Question: I am trying to get a hang on garbage collection in a large enterprise Java application. I have the GC logs and started looking into them using various tools - the screenshot here is done using <URL>
I was also reading up on the Java Hotspot VM garbage collection, which we are using.
But I am still somewhat confused: below is a screenshot of a zoomed in section of the GC graph.

There are three things going on here:
1. There is the "small zigzag" of the blue line (which you can hardly see): from what I understand these are minor gc cycles happing in Young space.
2. There is the black bar, which is a blocking 10s full GC, as can be seen in the logs: <PHONE>.394: [Full GC 1433326K->660045K(1552832K), 10.<PHONE> secs]
3. Then there is the "big zigzag" of the blue line (manifesting in the drop on the left). This is what confuses me.
The logs for pattern #3 don't mark it as full GC, but look similar to the rest...
'''
<PHONE>.648: [GC 1299871K(1552832K), <PHONE> secs]
'''
- - -
---
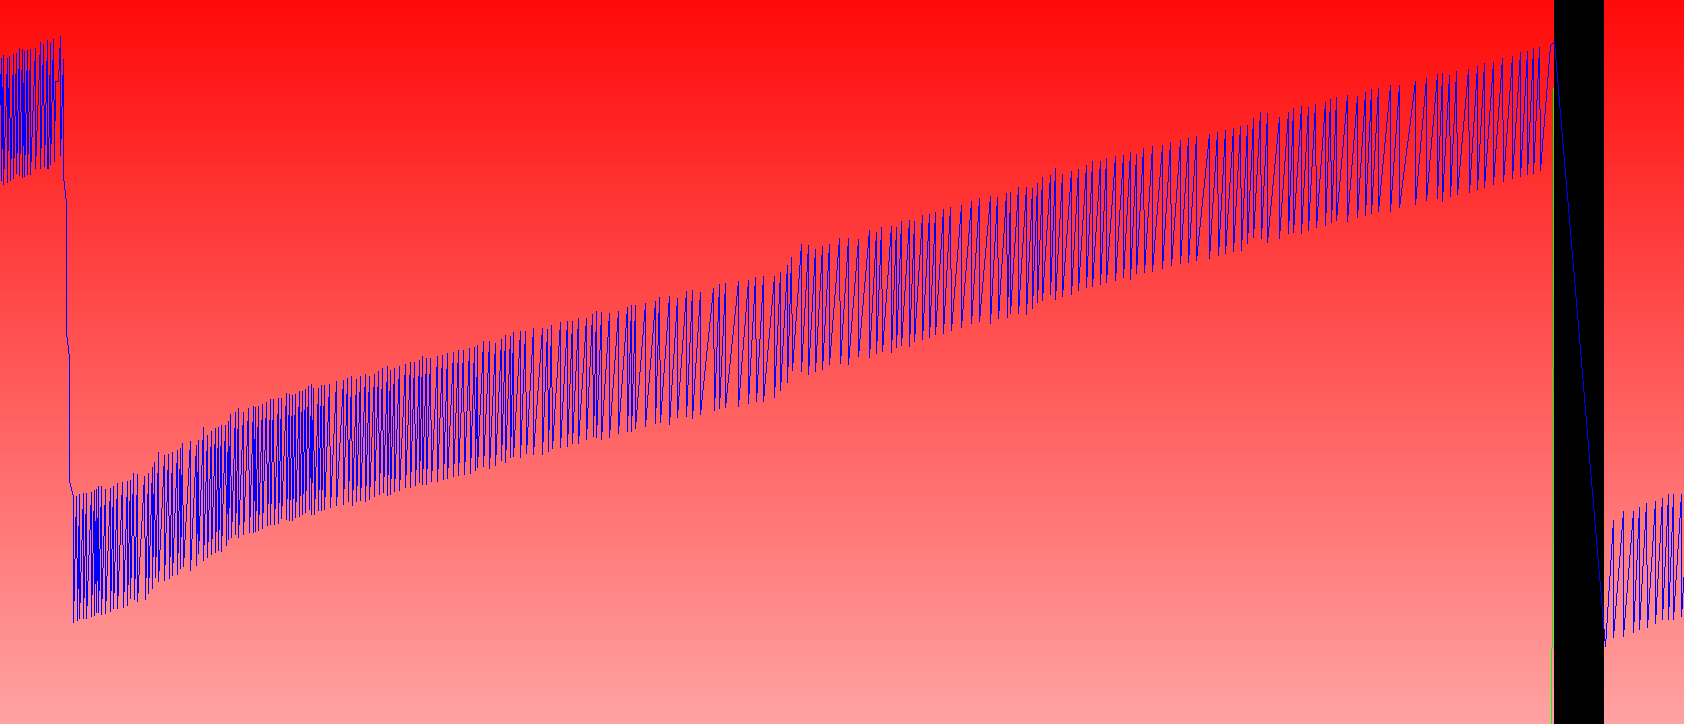
Answer: Java's generational garbage collector has several different "kinds" of garbage collection. As you mentioned, the "small zig-zags" are minor collections in the young space, and the black bar would be a full garbage collection. For the sake of simplicity, I'll just describe the most important parts of what's happening.
The young generation is divided into an "Eden" space one or more "survivor" spaces. During one of those small zig-zags, dead objects in the Eden space are removed, and live objects are moved to one of the survivor spaces. This is a very quick operation, because the generational hypothesis states that most objects will be short-lived. A subsequent sweep of the survivor space may move objects that are still alive from the space into the generation. This is still considered a minor collection.
The generation is everything that is not young enough to be in the young generation (what this means, like many other GC options, is tuneable). The tenured generation is much larger than the young generation, and therefore takes a lot of time to sweep. When you talk about a "full" garbage collection, this refers to a sweep of the tenured generation (in addition to the young generation).
The CMS garbage collector operates concurrently for most of the things it does, but still needs to <URL>.
The second big drop with the pause may have been a result of this, which occurs when the tenured generation is too full. You can adjust the size of the tenured generation and other parameters to avoid these.